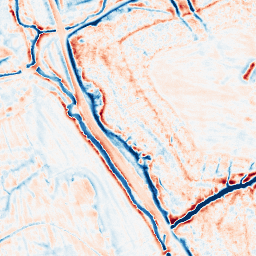
Category: edge_preserving
Decomposition family: bilateral
Decomposition parameters: d: 15
sigma_color: 75
sigma_space: 25
Upsampling method: bspline
Upsampling parameters: scale: 8
Upsampling scale: 8